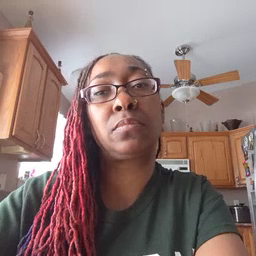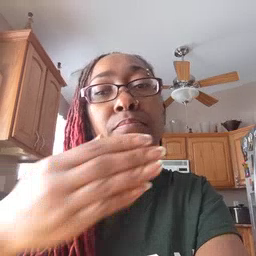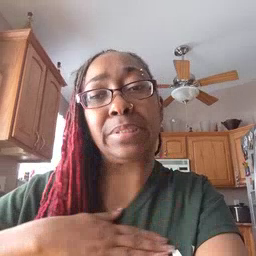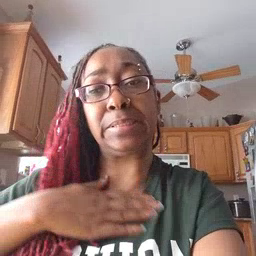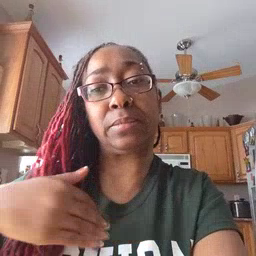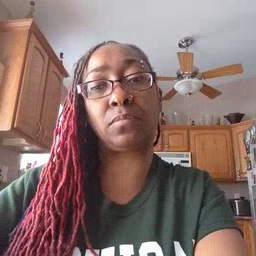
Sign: please